Brain MRI, t1w sequence, axial 2D slice.
Patient: age 35, sex F, weight 95 kg, height 1.95 m
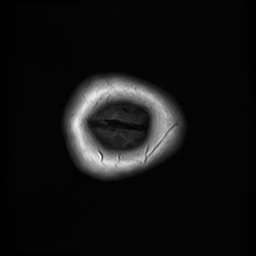